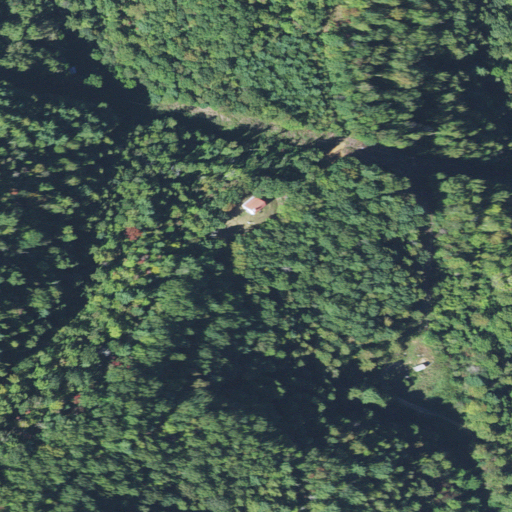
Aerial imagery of gap in North Carolina named Low Gap containing deciduous forest, mixed forest, pasture, and open development